Question: I want to read a bitmap that represents a sprite, and crop a part of it.
Here is an example of an image.

In Matlab I would have done somethings like:
'''
i = imread('myfile.png')
x1 = i(1:64,1:64,:)
'''
How can I do the same in python?
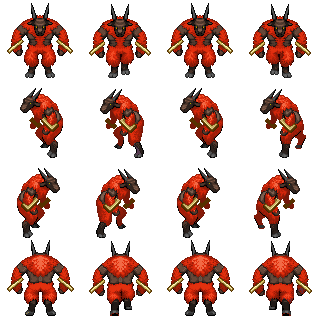
Answer: <URL> could do that, 'crop' function in particular.
'''
from PIL import Image
img = Image.open(r'yRc2a.png')
img = img.convert('RGBA')
img = img.crop((0, 0, 82, 82))
img.save(r'out.png')
'''
I'm not sure, seems like your image uses palette? I added 'convert' to RGBA call so output file has transparency. Without 'convert' file has green (why green?) color on transparent pixels.